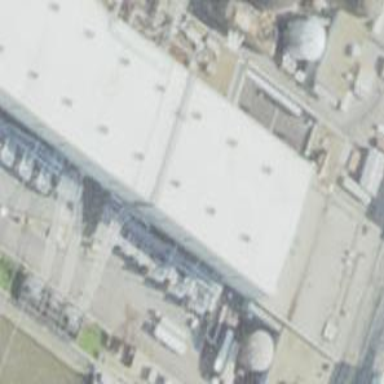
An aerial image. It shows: Nuclear power generator.